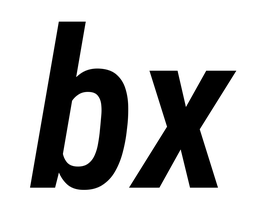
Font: Roboto-Italic_Condensed_SemiBold_Italic